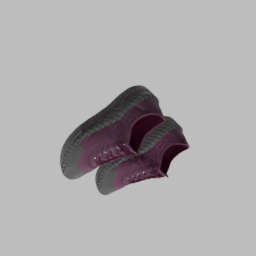
Label: people